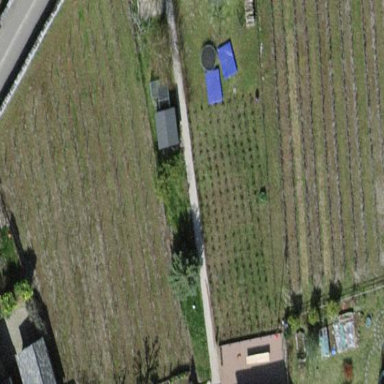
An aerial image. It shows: Beautiful vineyard in the countryside.